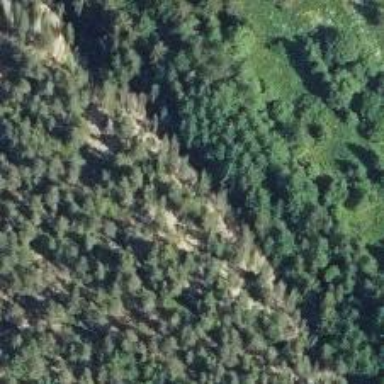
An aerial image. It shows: Cliff in nature.